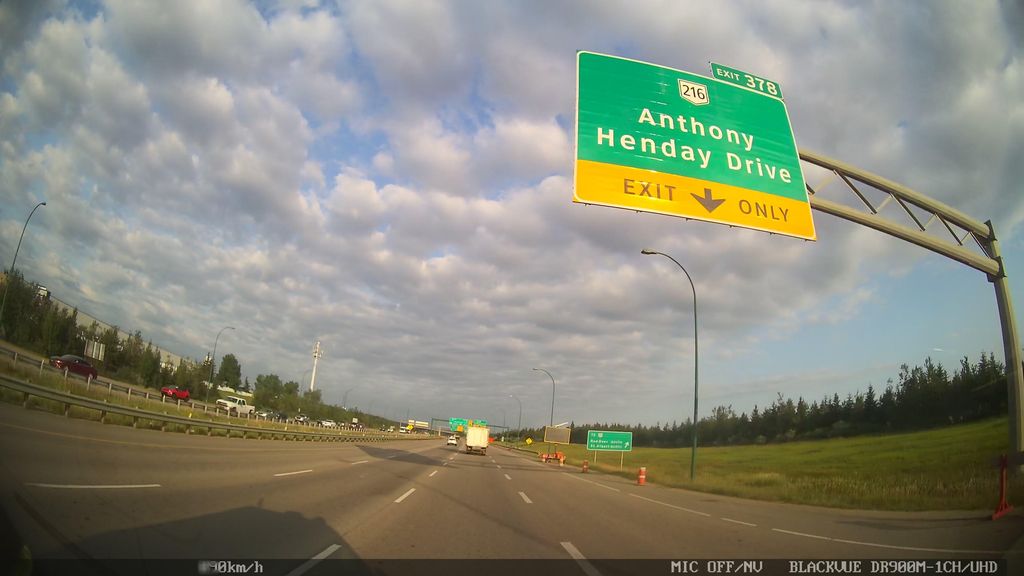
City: edmonton